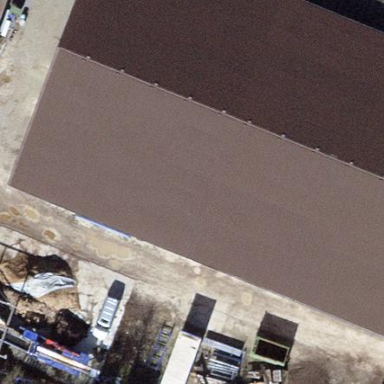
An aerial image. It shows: View of roof of building.